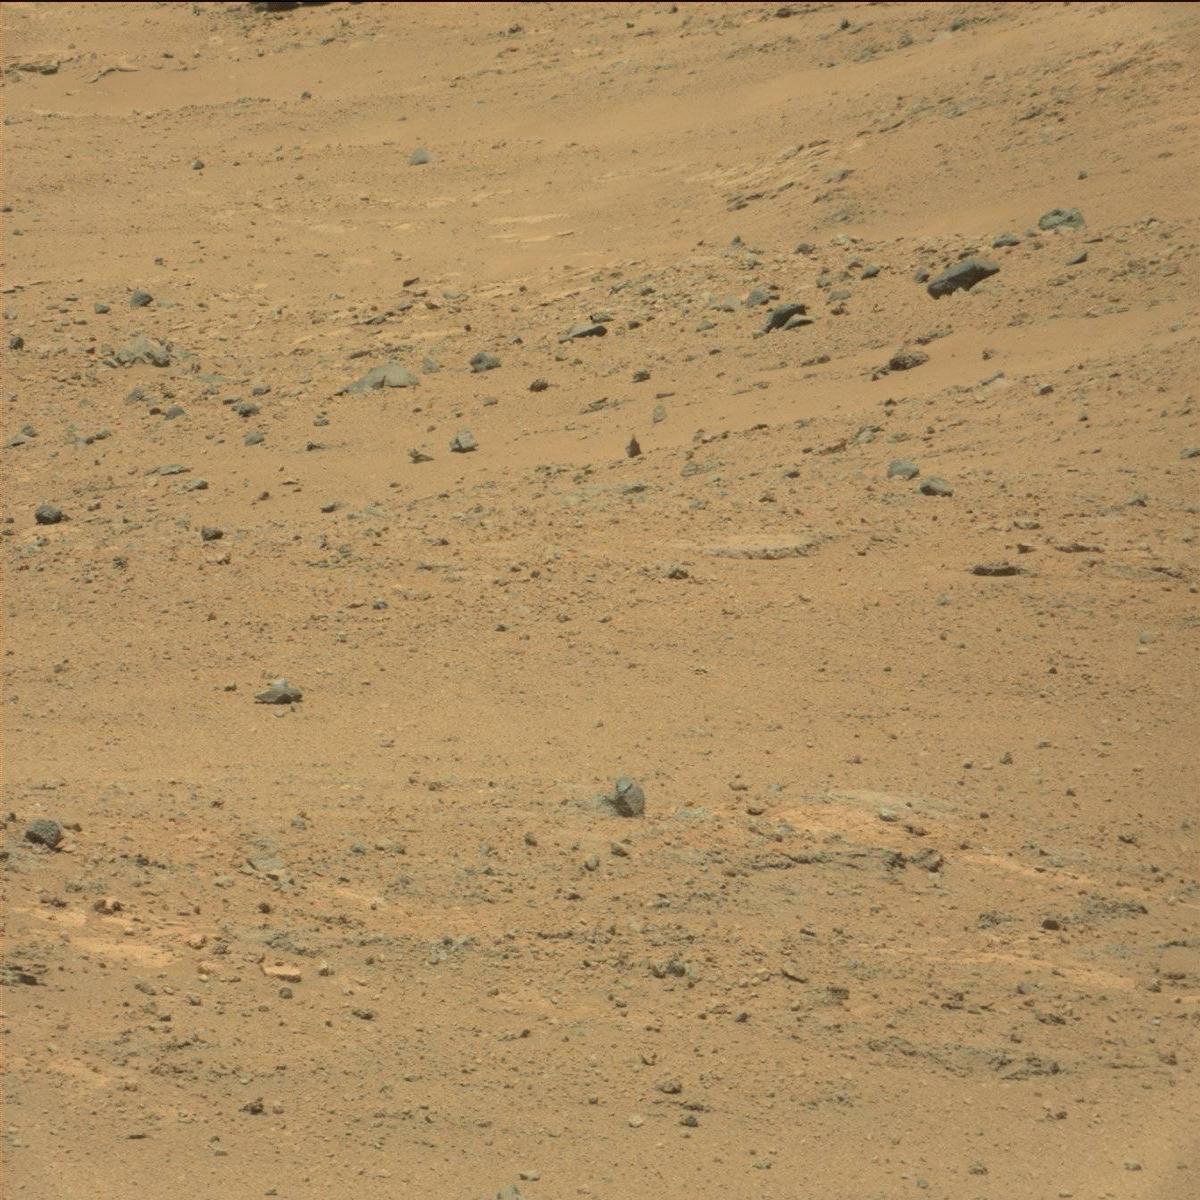
Terrain classes present: Bedrock, Rock, Sand / Soil